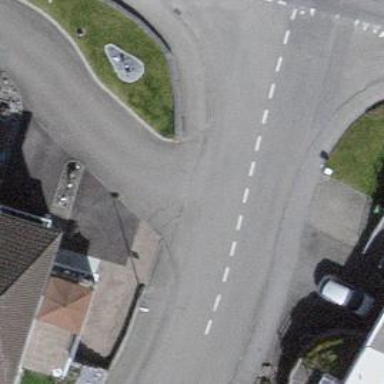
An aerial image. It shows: Kerb serving as barrier.